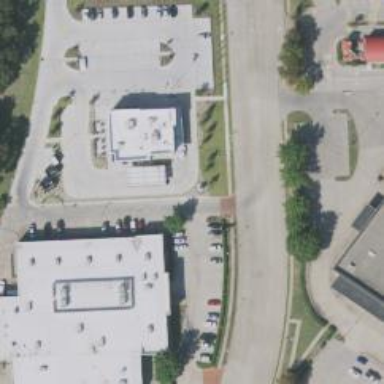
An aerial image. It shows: Parking space.